Interaction volume radius: 10 \u00c5
Interaction volume height: 20 \u00c5
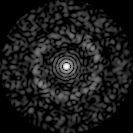
Disorder parameter: 0.8452